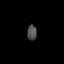
Tissue: lung
Cell type: Epithelial cells
Senescence score: 0.2282
Nuclear area (px): 145
Mean DAPI intensity: 76.497